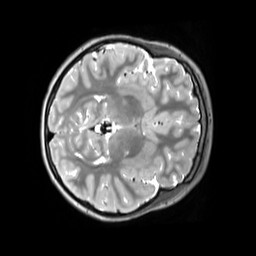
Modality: T2w
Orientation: axial
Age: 10
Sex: female
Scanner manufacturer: siemens
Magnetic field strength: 3 T
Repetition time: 3.2 s
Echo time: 0.408 s